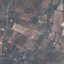
Label: PermanentCrop